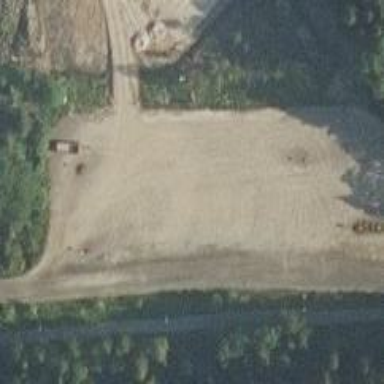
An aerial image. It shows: Gravel parking lot area.